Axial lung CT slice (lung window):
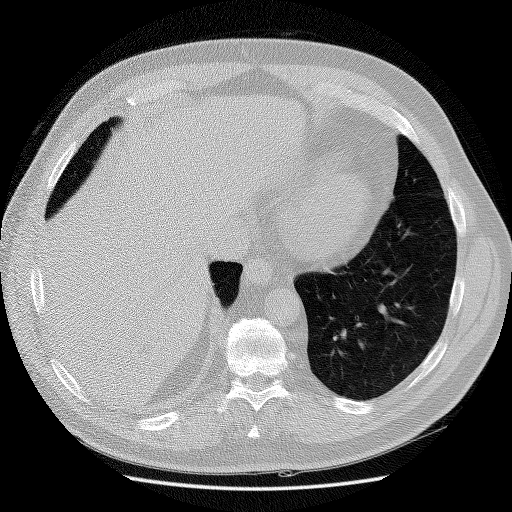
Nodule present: no